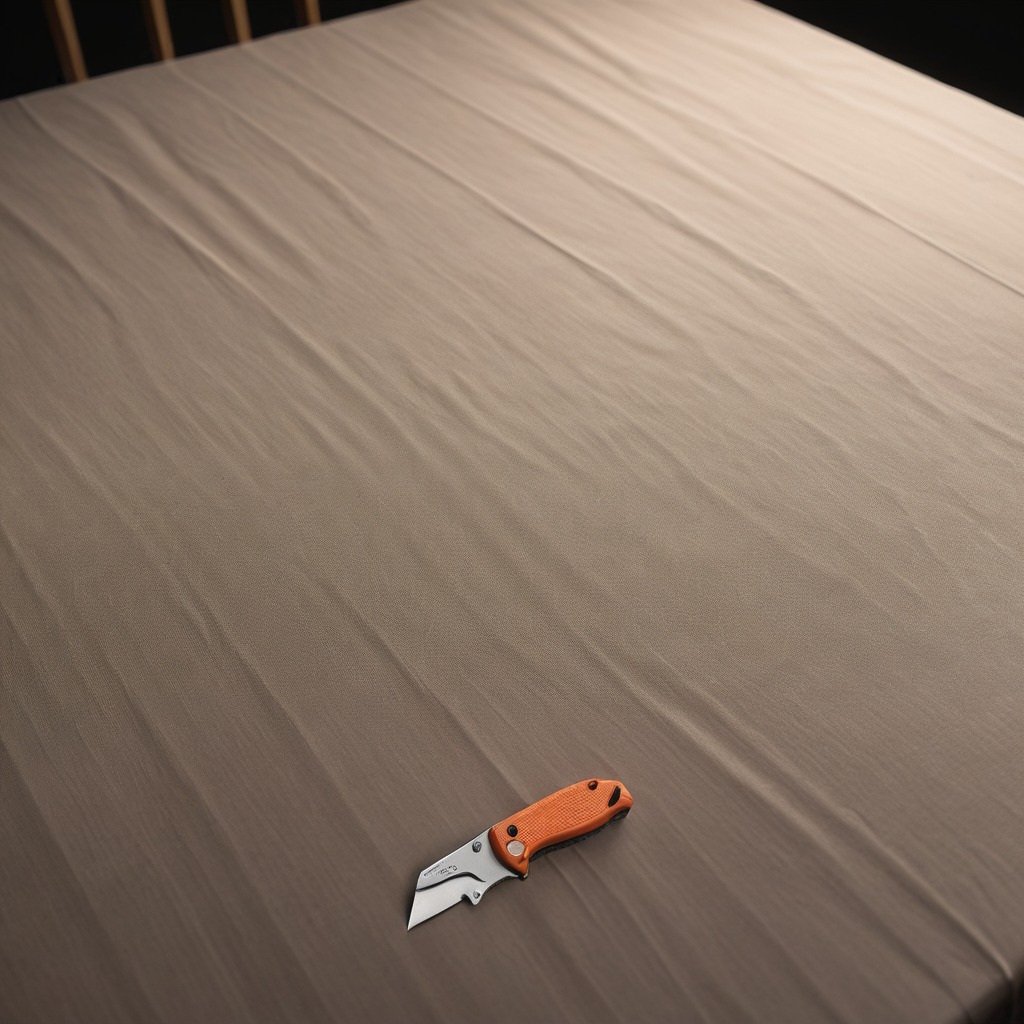
A utility knife lying on a wooden table inside a workshop at night dim ambient light soft shadows worn but beneath the cloth